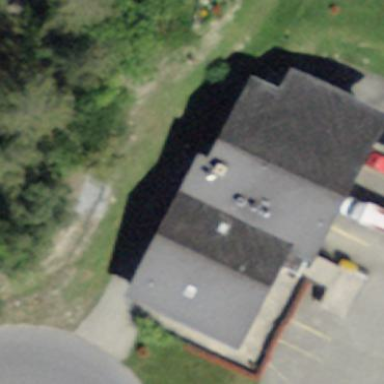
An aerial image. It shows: Restaurant in building.